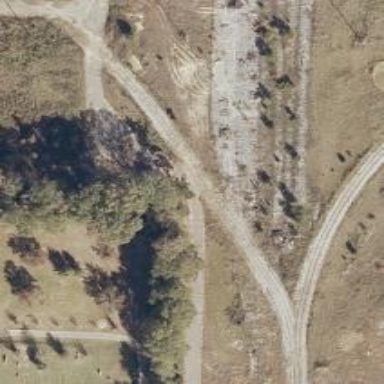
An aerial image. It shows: Rail spur service.